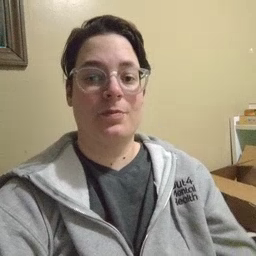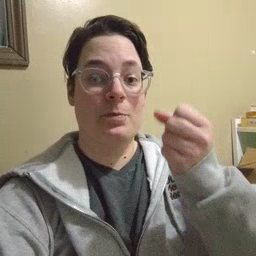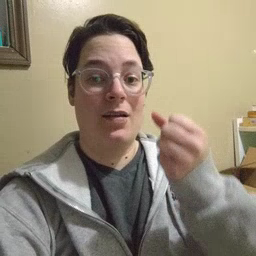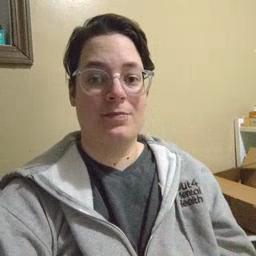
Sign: milk